Question: Is there something I can press on the keyboard to get Pycharm to auto-complete without my first having to type a letter?
The purpose of this is so I can see all the possibilities as opposed to only the ones that start with the letter that I typed, or if I don't know what any of the possibilities are to begin with.

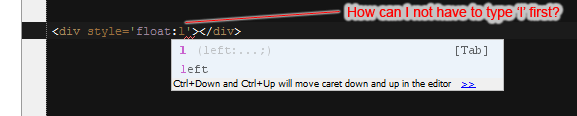
Answer: You can trigger different types of completion from the menu or using the corresponding keyboard shortcuts (depend on keymap):
Default completion shortcuts:
- - -